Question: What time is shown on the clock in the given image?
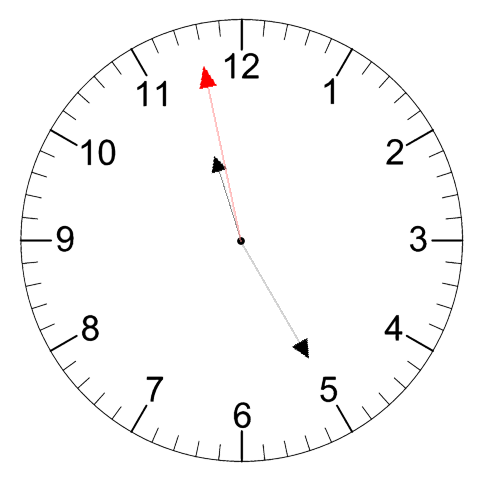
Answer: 11:24:58